Question: Ok so, im still a beginner in databases. i have this code
'''
$sql="INSERT INTO complaints_members(password, complaint) VALUES ('$mypassword','$submit') ON DUPLICATE KEY UPDATE complaint='$submit' ; ";
'''
This simply updates my complaint in the existing entry. How can i insert a new entry with the same key, instead of updating the old one?
Im thinking of it like this.
1st entry is like
Password : 123
Complaint : abc
2nd would be like
Password : 123
Complaint : def
Im not very familiar with the terms of SQL, so i'm sorry in advance, and thanks for your time.
EDIT: This is how the tables are

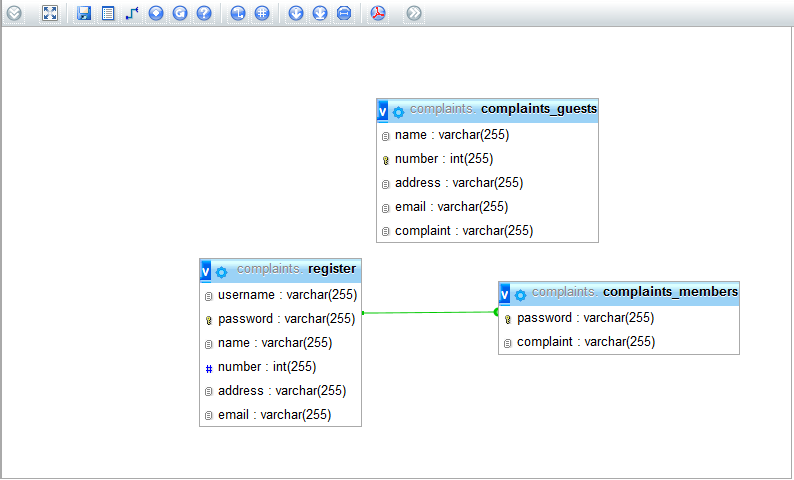
Answer: You can't have duplicate primary keys in a database. This is intentional.
Instead, consider re-designing your database so that each complaint has a unique ID (AKA a Primary Key). You should set it as something like 'complaint_id' or simply 'id', and make it a PK (Primary Key) and AI (Auto-Increment). That way, when you do inserts you won't have to worry about updating the same row.